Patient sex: F
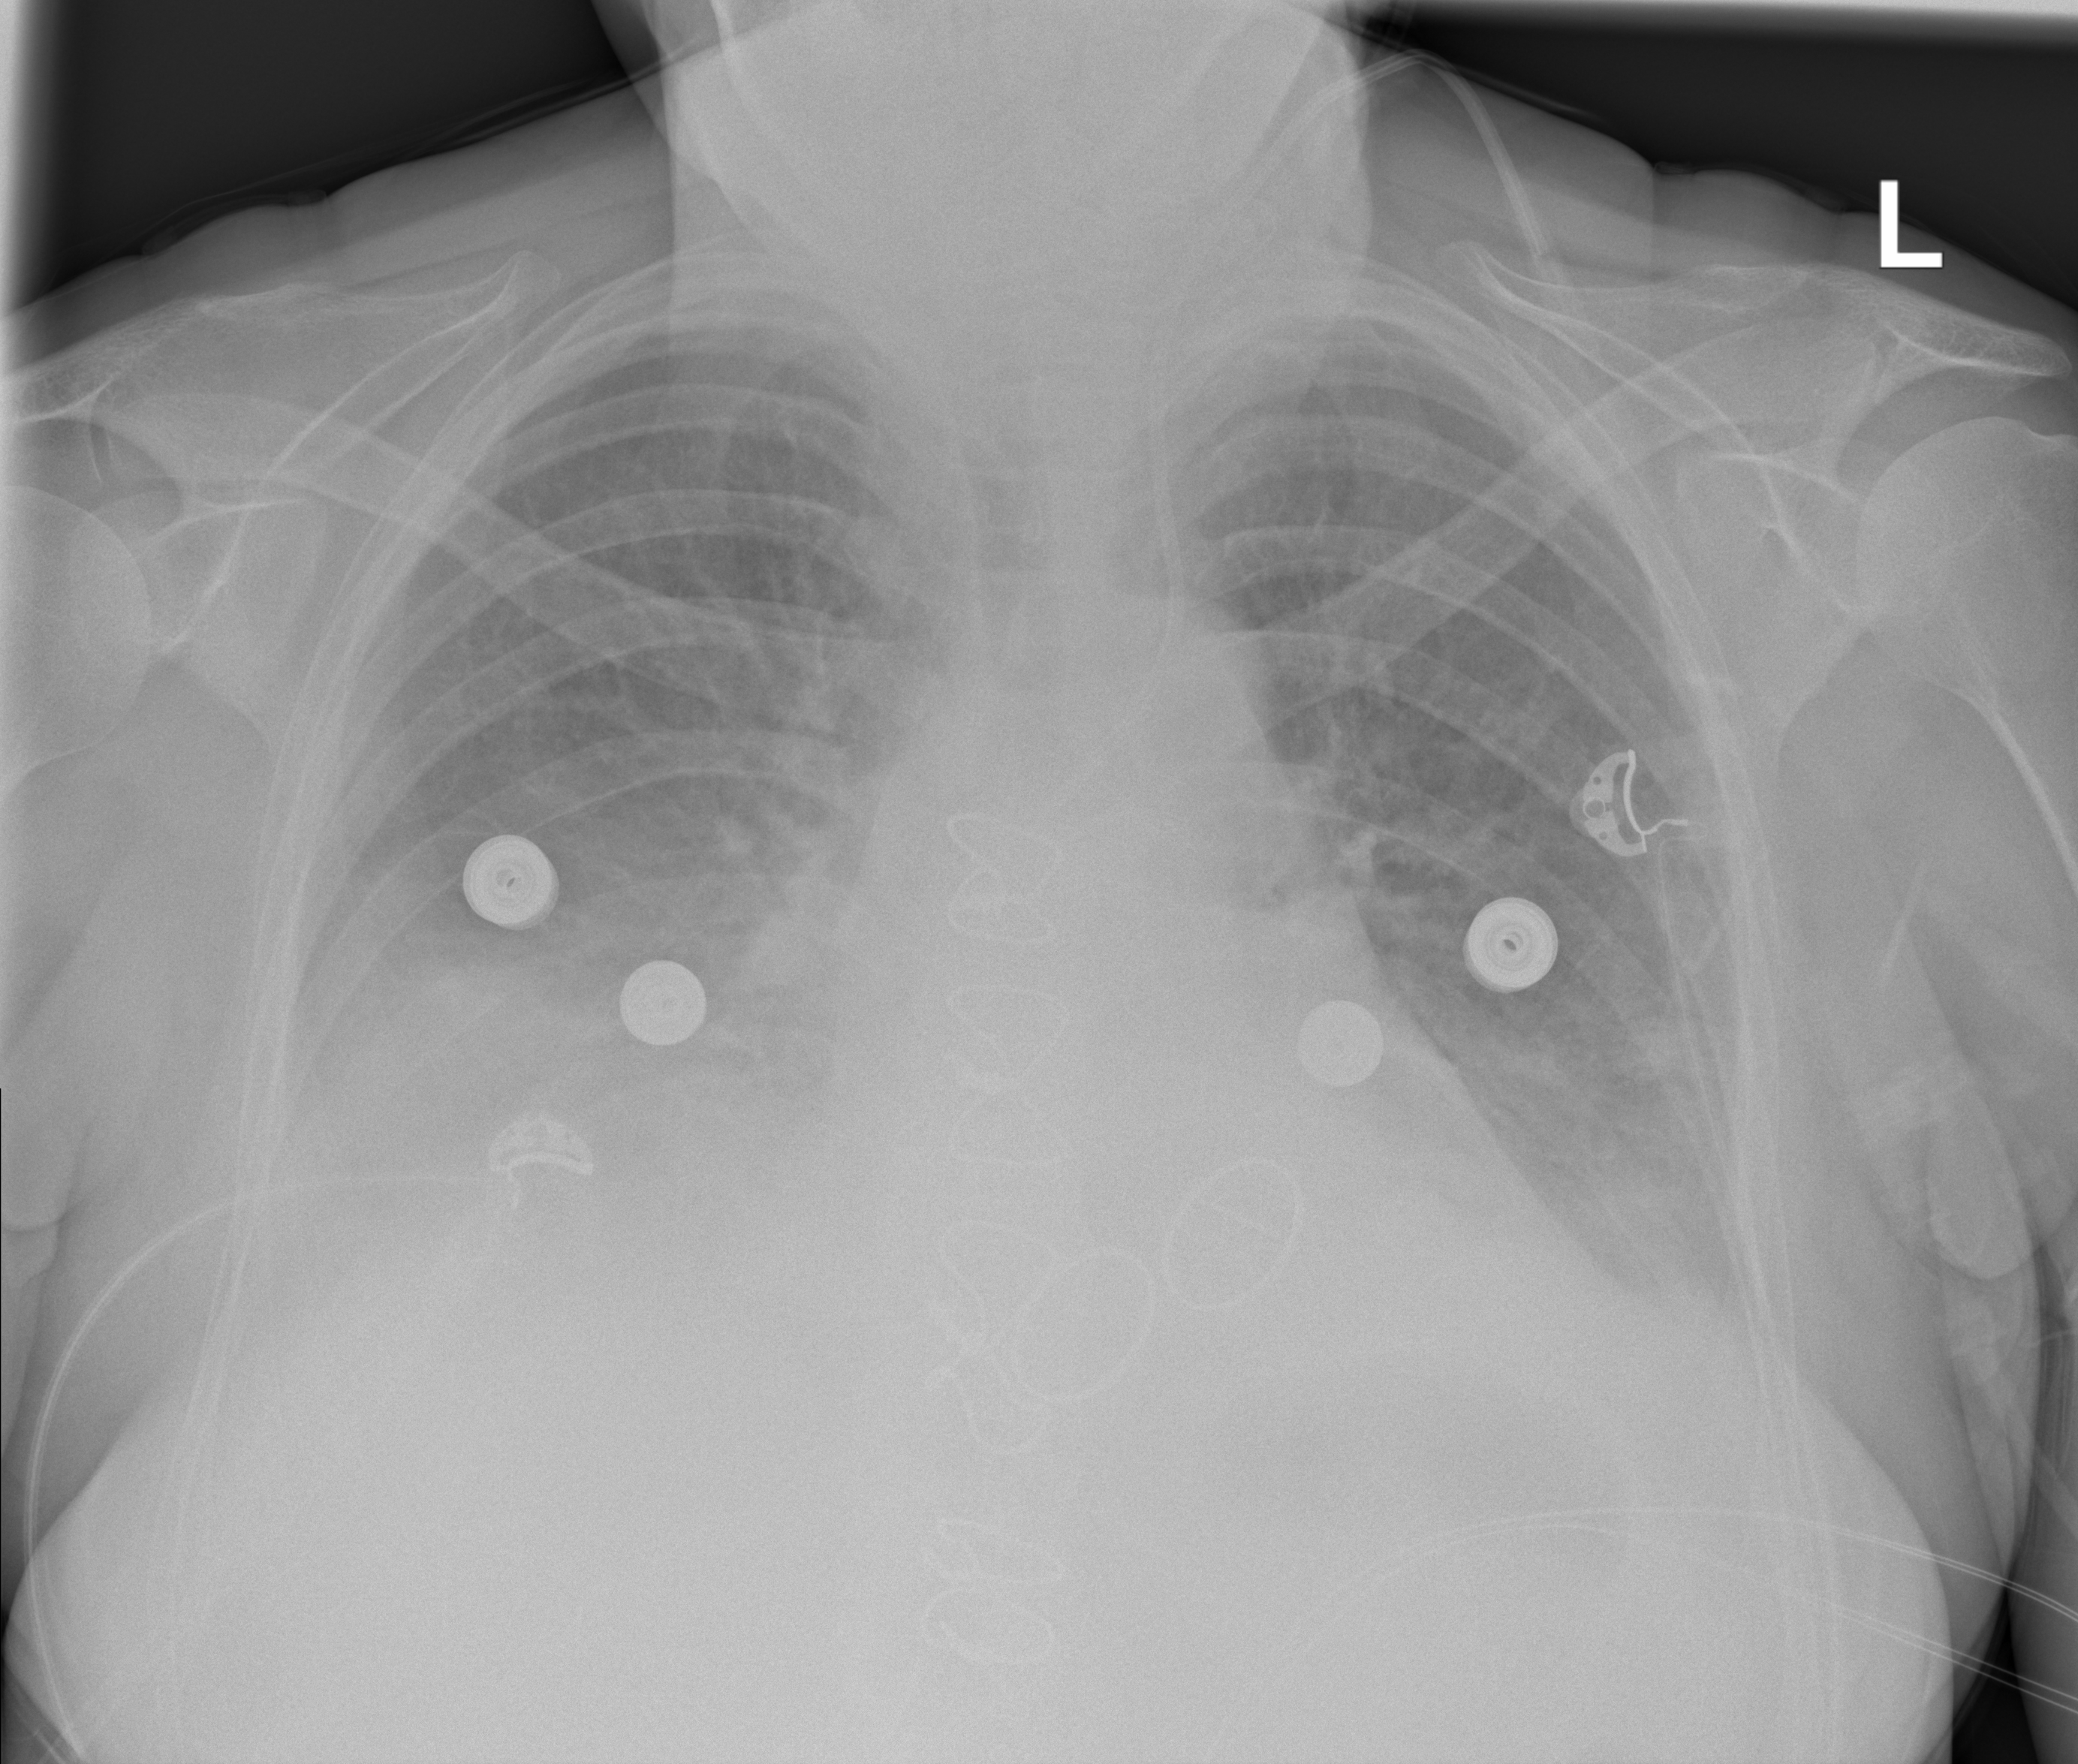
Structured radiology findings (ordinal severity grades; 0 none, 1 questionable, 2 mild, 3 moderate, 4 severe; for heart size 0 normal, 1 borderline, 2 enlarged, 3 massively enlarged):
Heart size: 2
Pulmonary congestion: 2
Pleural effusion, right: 3
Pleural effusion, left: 2
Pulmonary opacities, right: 2
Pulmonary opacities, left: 2
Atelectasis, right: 2
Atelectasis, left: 2